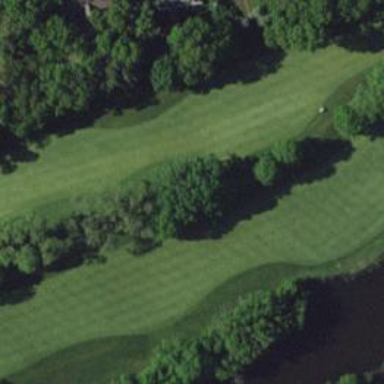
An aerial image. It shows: Golf fairway in the image.